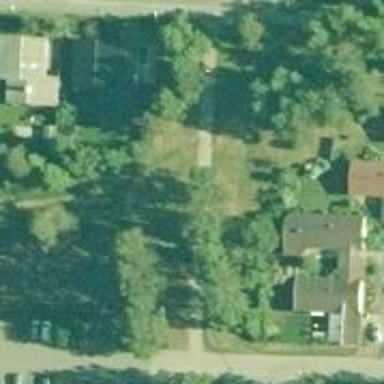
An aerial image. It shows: Path.